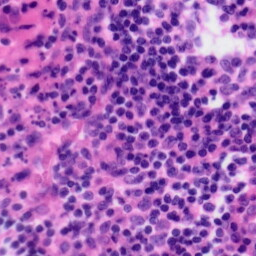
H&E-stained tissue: Tonsil